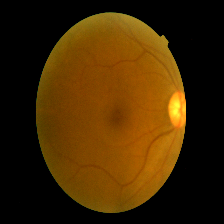
Diabetic retinopathy grade: Mild